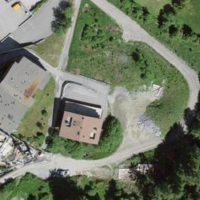
EUNIS habitat code: 55
Species observed at this site:
Linaria vulgaris
Tussilago farfara